Question: I have an excel sheet like so:

| Name | Title | Company |
| ---- | ----- | ------- |
| N1 | T1 | C1 |
| N2 | T2 | C1 |
| N3 | T3 | C1 |
| N4 | T4 | C2 |
| N5 | T5 | C3 |
| N6 | T6 | C3 |
| N7 | T7 | C3 |
| N8 | T8 | C3 |
| N9 | T9 | C3 |
| N10 | T10 | C4 |
| N11 | T11 | C4 |
| N12 | T12 | C5 |
| N13 | T13 | C5 |
| N14 | T14 | C6 |
I want to be able to filter out at most N (say N=2) records from each company.
In our example above, this would mean getting an output:
| Name | Title | Company |
| ---- | ----- | ------- |
| N1 | T1 | C1 |
| N2 | T2 | C1 |
| N4 | T4 | C2 |
| N5 | T5 | C3 |
| N6 | T6 | C3 |
| N10 | T10 | C4 |
| N11 | T11 | C4 |
| N12 | T12 | C5 |
| N13 | T13 | C5 |
| N14 | T14 | C6 |
Is there any way to do this other than sorting by the company name and manually selecting records? Would appreciate any help. Thanks!
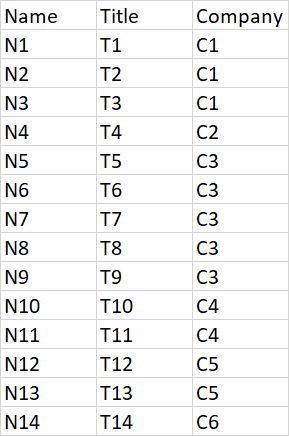
Answer: Player0's formula didn't seem to work for me, at least not in Sheets. My apologies if I just did something wrong with it.
But this variation of it did work for me in Google Sheets, if anyone encounters the same issue.
'''
=FILTER(A2:C,ARRAYFORMULA(ARRAYFORMULA(if(C2:C<>"", COUNTIFS(C2:C, C2:C, ROW(C2:C), "<="&ROW(C2:C)),))<3))
'''
I hope this is helpful.
<URL>